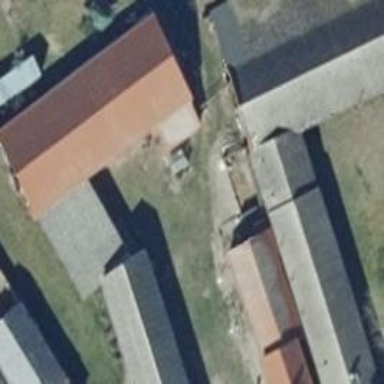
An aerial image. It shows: Light gray flat-roofed farm auxiliary building.